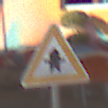
Verkehrszeichen: Vorfahrt
Umgebung: Outdoor, Special
Tageszeit: MorningAfternoon
Wetter: PartlyCloudy
Licht: Natural
Jahreszeit: NotSpecified
Kontrast: HighContrast